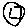
Label: circle